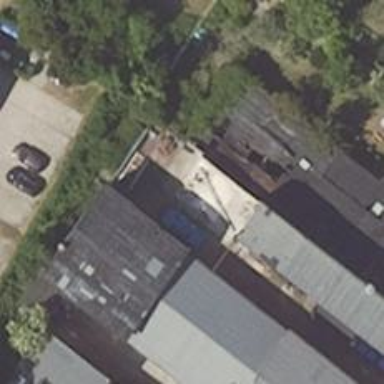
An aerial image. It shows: Shed building.